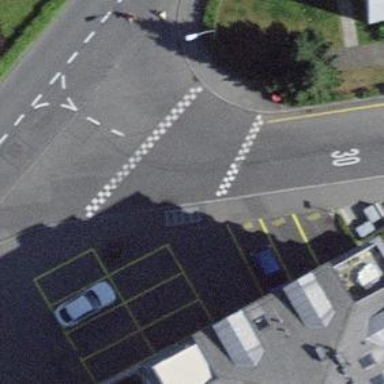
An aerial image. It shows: Kerb barrier.